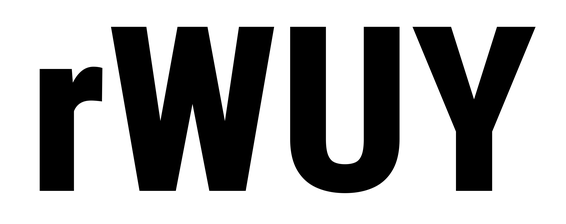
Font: Roboto_Condensed_ExtraBold